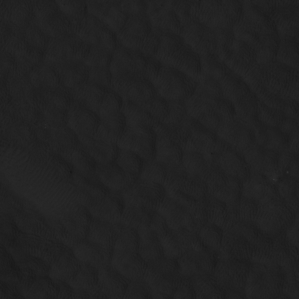
Label: non_frost